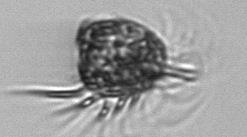
Label: Strombidium_morphotype1